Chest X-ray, PA view. Patient: 30 years old, sex M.
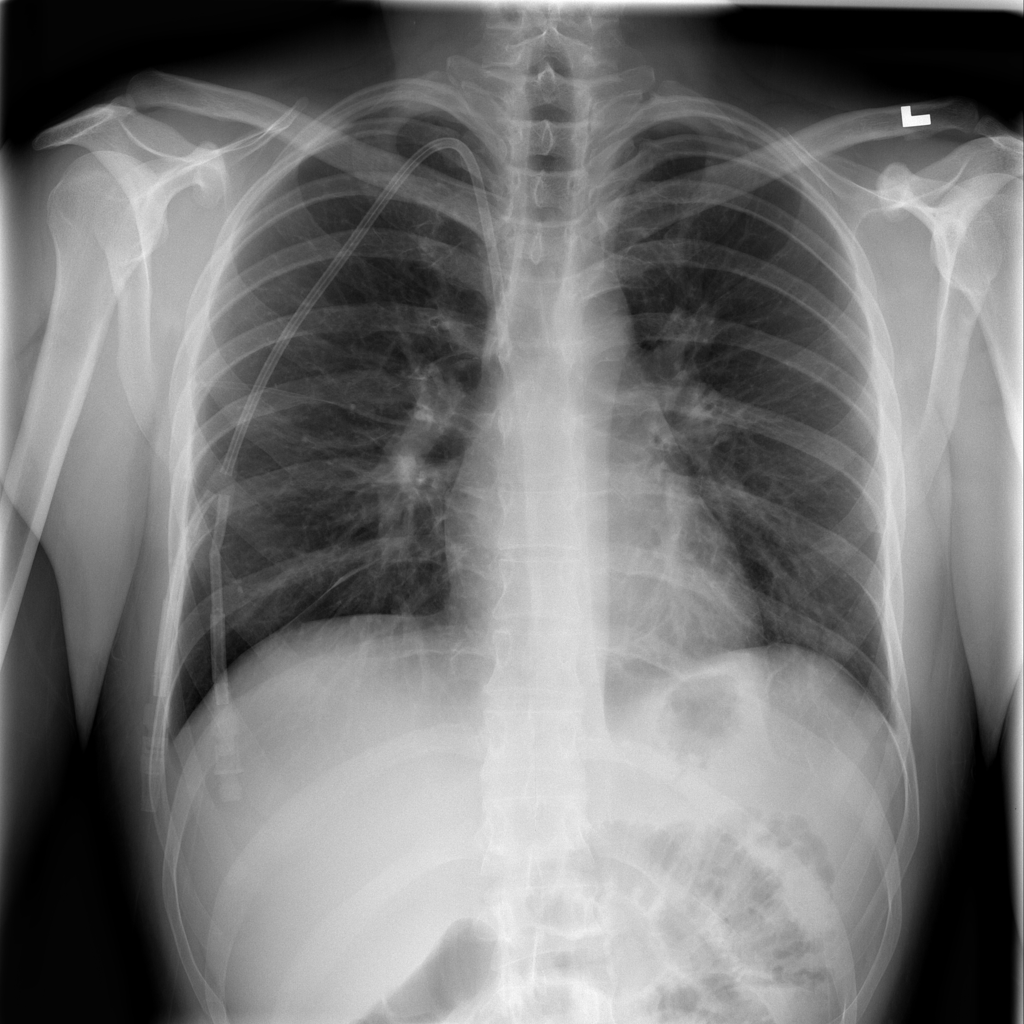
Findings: Consolidation